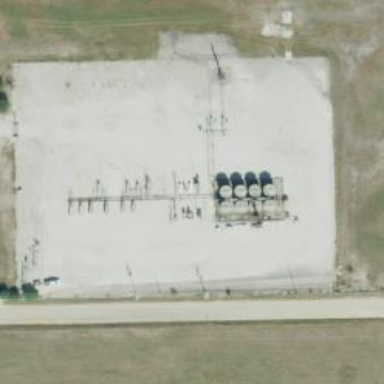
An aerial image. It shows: Storage tank that is man-made.